Question: I have a problem with i am trying to use the xmls: views to connect my 'collectionsViews' in 'contentTemplate'
of my 'AppShellPage'. but the problem is that I put them in sub folders of views. and it doesn't work he tells me that xmls: views is already
'''
xmlns:views="clr-namespace:Appli.views.cat"
xmlns:views = "clr-namespace:Appli.views.dog"
BackgroundColor="Aqua">
<FlyoutItem FlyoutDisplayOptions="AsMultipleItems">
<Tab Title="Home"
Icon="paw1Png.png">
<ShellContent Title="Cats"
Icon="cat.png"
Route="CatsRoute"
ContentTemplate="{DataTemplate views:CatsPage}" />
<ShellContent Title="Dogs"
Icon="dog.png"
Route="DogsRoute"
ContentTemplate="{DataTemplate views:DogsPage}"
/>
'''

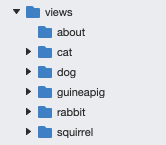
Answer: You are defining the xaml namespace view 2 times while it must be unique,
the first definition is 'xmlns:views="clr-namespace:Appli.views.cat"' and the second definition is 'xmlns:views = "clr-namespace:Appli.views.dog"'.
The sub folder where you are saving your class doesn't matter what matters is the namespace where the class is defined, What you can do is either to put 'CatsPage' and 'DogsPage' on the same namespace, let say 'Appli.views.AnimalPages':
'''
namespace Appli.views.AnimalPages {
public Class CatsPage { }
}
'''
'''
namespace Appli.views.AnimalPages {
public Class DogsPage { }
}
'''
Your xaml namespace becomes 'xmlns:views="clr-namespace:Appli.views.AnimalPages"'